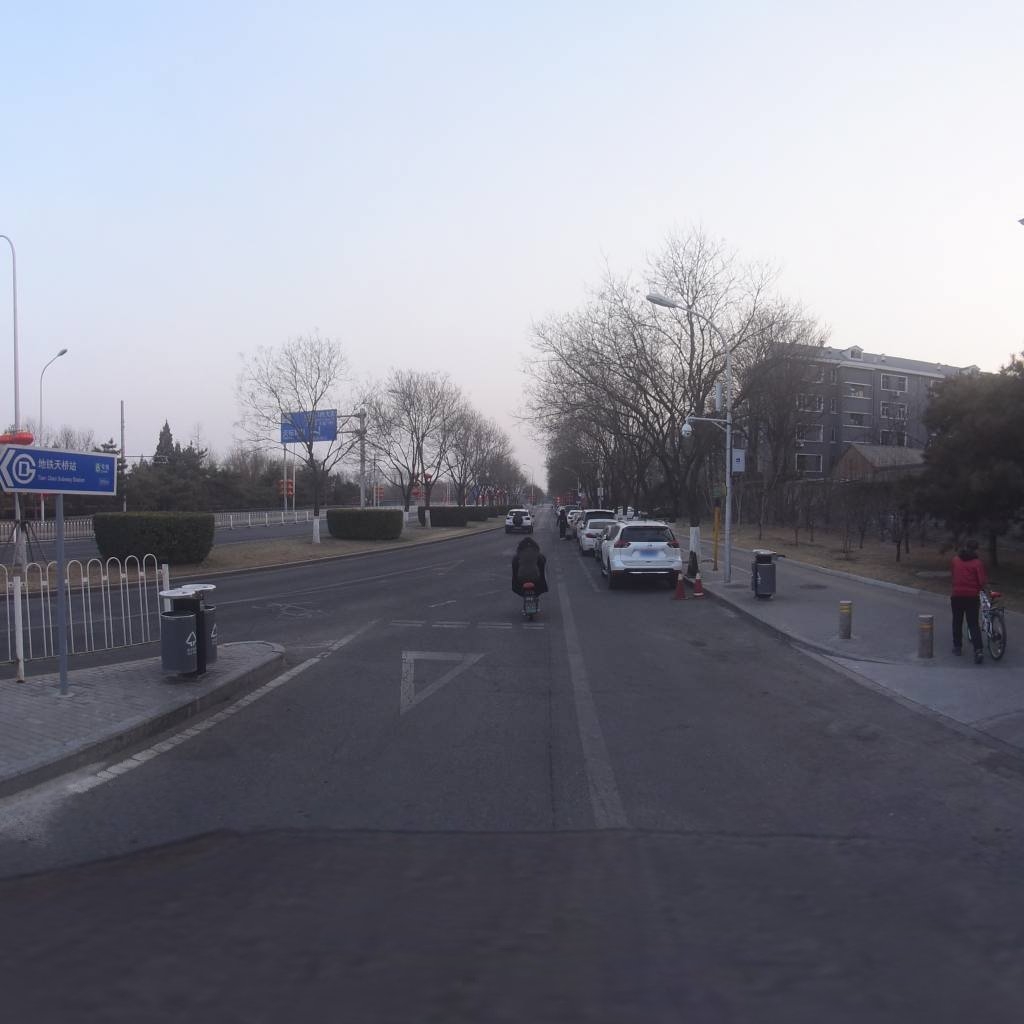
Region: Xicheng
Road damage annotations: longitudinal crack